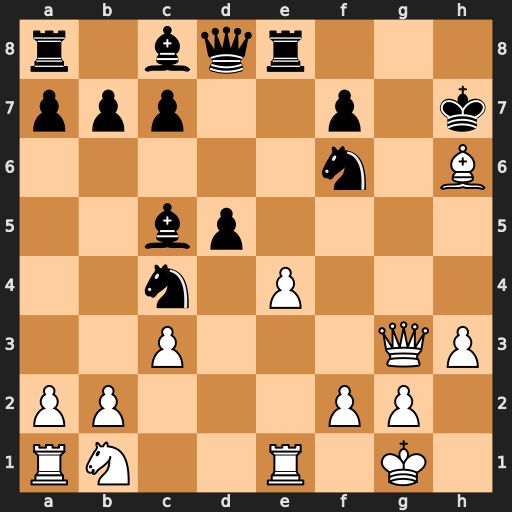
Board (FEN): r1bqr3/ppp2p1k/5n1B/2bp4/2n1P3/2P3QP/PP3PP1/RN2R1K1
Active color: w
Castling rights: -
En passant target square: -
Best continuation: Qg7#